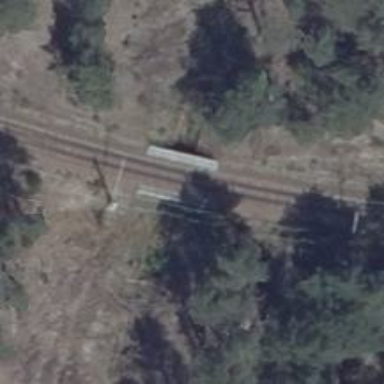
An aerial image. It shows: Bridge over railway with electrified contact lines.